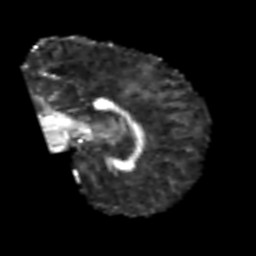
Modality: FA
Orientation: sagittal
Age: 50
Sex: male
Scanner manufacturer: siemens
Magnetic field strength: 3 T
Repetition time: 6.1 s
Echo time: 0.101 s